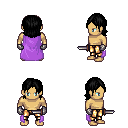
a pixel art fantasy rpg character, male body template, human, tanned skin, lavender cape, gold greaves, black long bangs hairstyle, metal gloves, dagger, four views (front, back, left, right), 2x2 character sprite sheet, small pixel art, hard edges, no anti-aliasing